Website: ulta-beauty
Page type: account-selection
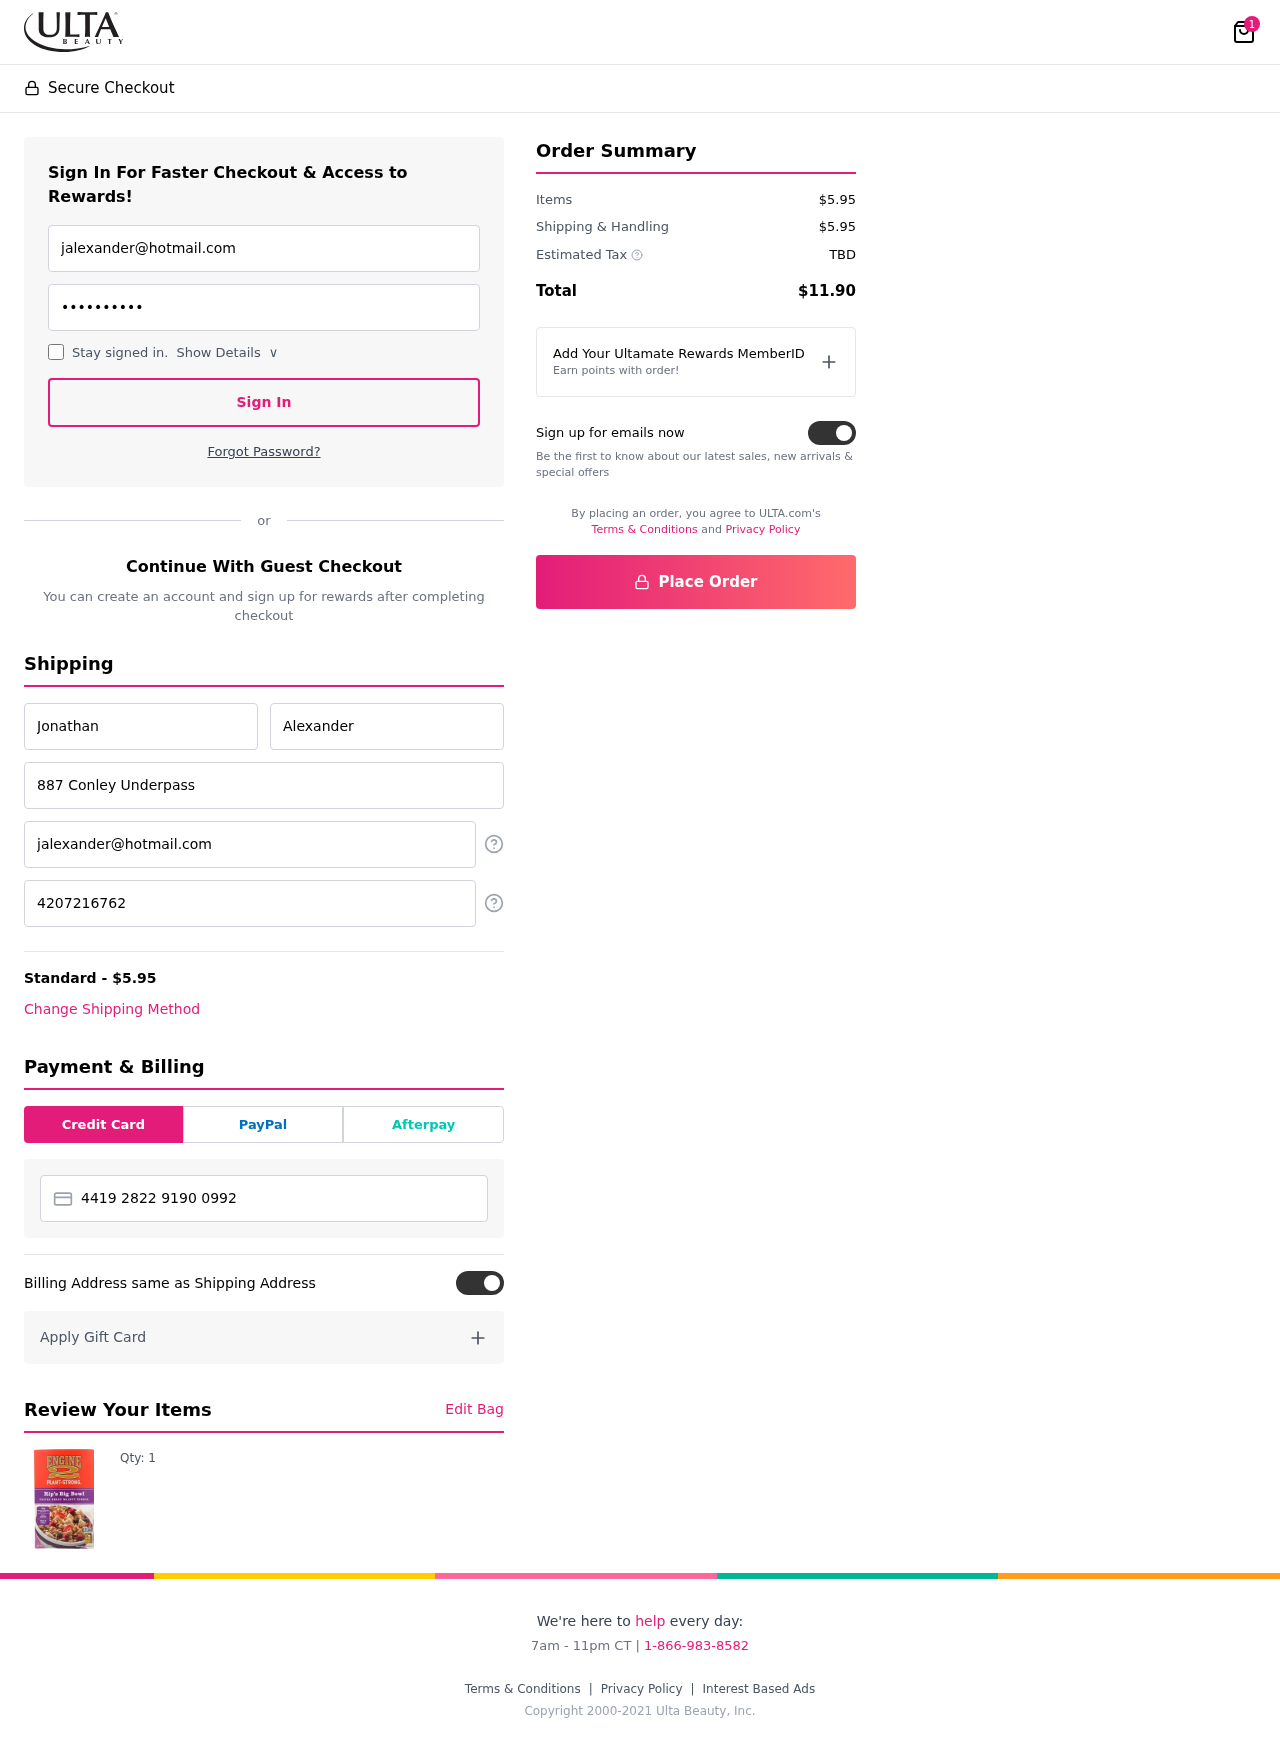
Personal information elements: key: PII_CARD_NUMBER
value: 4419 2822 9190 0992
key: PII_EMAIL
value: jalexander@hotmail.com
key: PII_EMAIL2
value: jalexander@hotmail.com
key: PII_FIRSTNAME
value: Jonathan
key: PII_LASTNAME
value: Alexander
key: PII_PHONE
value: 4207216762
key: PII_STREET
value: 887 Conley Underpass
Product elements: key: PRODUCT1_QUANTITY
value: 1
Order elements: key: ORDER_NUM_ITEMS
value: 1
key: ORDER_SHIPPING_COST
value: $5.95
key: ORDER_SUBTOTAL
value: $5.95
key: ORDER_TAX
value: TBD
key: ORDER_TOTAL
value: $11.90